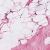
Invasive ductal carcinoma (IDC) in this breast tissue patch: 0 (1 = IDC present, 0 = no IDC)